Question: I'm presenting a popover from a bar button item, and the arrow of the popover is not centred horizontally beneath the item:

I'd like to budge that over to the left by a few pixels.
It doesn't occur on all 'UIBarButtonItem' instances, just once I create with custom images. So for instance, the rightmost button item has a perfectly centred arrow and it's instantiated using a system item:
'''
[[UIBarButtonItem alloc] initWithBarButtonSystemItem:UIBarButtonSystemItemAction target:self action:@selector(shareButtonWasPressed:)]
'''
But if I use a custom image,
'''
[[UIBarButtonItem alloc] initWithImage:slideshowImage style:UIBarButtonItemStylePlain target:self action:@selector(slideshowButtonWasPressed:)]
'''
... it's off-centre. I've tried adjusting the 'imageInsets' of the button item, but it stretches the image. Any suggestions?
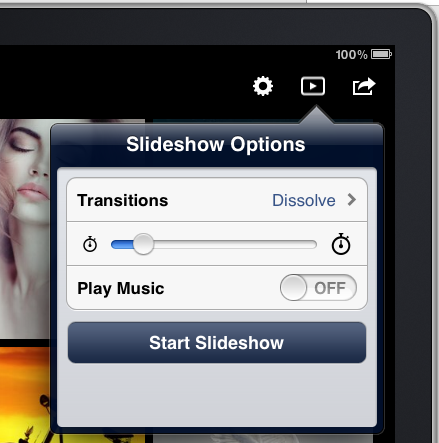
Answer: Turns out the easiest way to do this is implement your own subclass of 'UIPopoverBackgroundView' and use it to adjust where it displays the arrow. This involves a lot of custom drawing code and I couldn't have done it without a designer, but we wanted a custom background anyway, so it was worth it.
Still no idea how I'd fix this without what's arguable a work around.